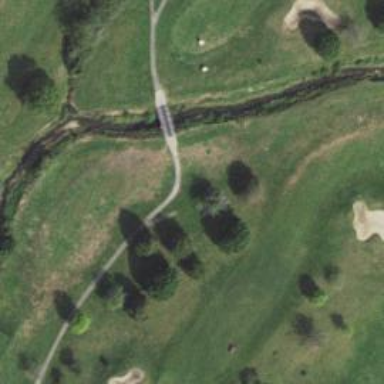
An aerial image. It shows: Path for both road and golf.